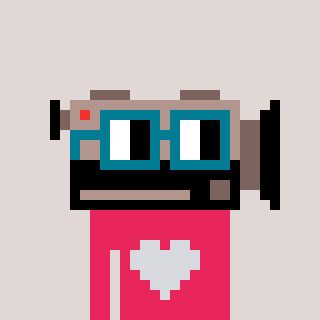
a pixel art character with square dark green glasses, a camcorder-shaped head and a redpinkish-colored body on a warm background